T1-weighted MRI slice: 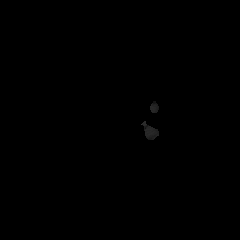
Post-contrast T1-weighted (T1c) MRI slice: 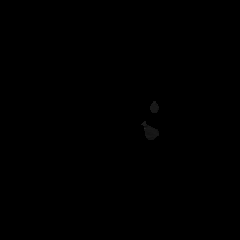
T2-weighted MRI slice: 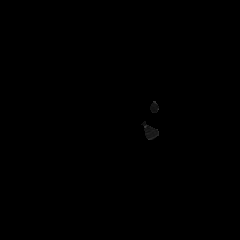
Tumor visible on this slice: no